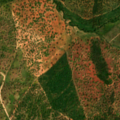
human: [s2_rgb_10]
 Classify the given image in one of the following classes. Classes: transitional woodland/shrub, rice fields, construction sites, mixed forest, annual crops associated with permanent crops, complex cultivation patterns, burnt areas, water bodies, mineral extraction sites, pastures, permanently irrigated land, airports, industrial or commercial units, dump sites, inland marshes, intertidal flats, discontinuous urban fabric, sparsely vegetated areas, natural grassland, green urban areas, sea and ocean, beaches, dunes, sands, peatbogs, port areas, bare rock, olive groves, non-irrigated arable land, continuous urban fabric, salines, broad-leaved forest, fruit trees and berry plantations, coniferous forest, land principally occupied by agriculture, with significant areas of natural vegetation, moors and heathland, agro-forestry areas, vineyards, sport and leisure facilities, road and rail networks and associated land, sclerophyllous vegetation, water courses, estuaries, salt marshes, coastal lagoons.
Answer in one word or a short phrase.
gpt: continuous urban fabric